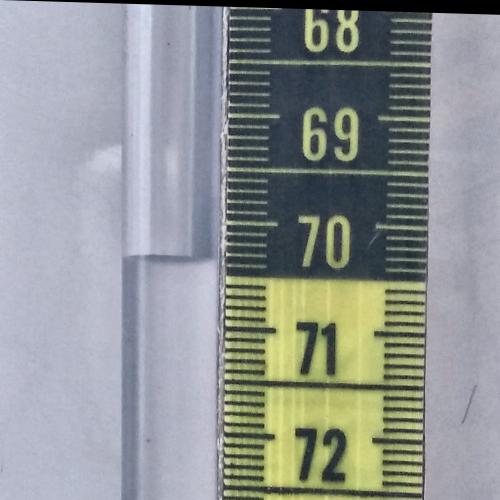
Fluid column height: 70.4 cm